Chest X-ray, AP view. Patient: 33 years old, sex M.
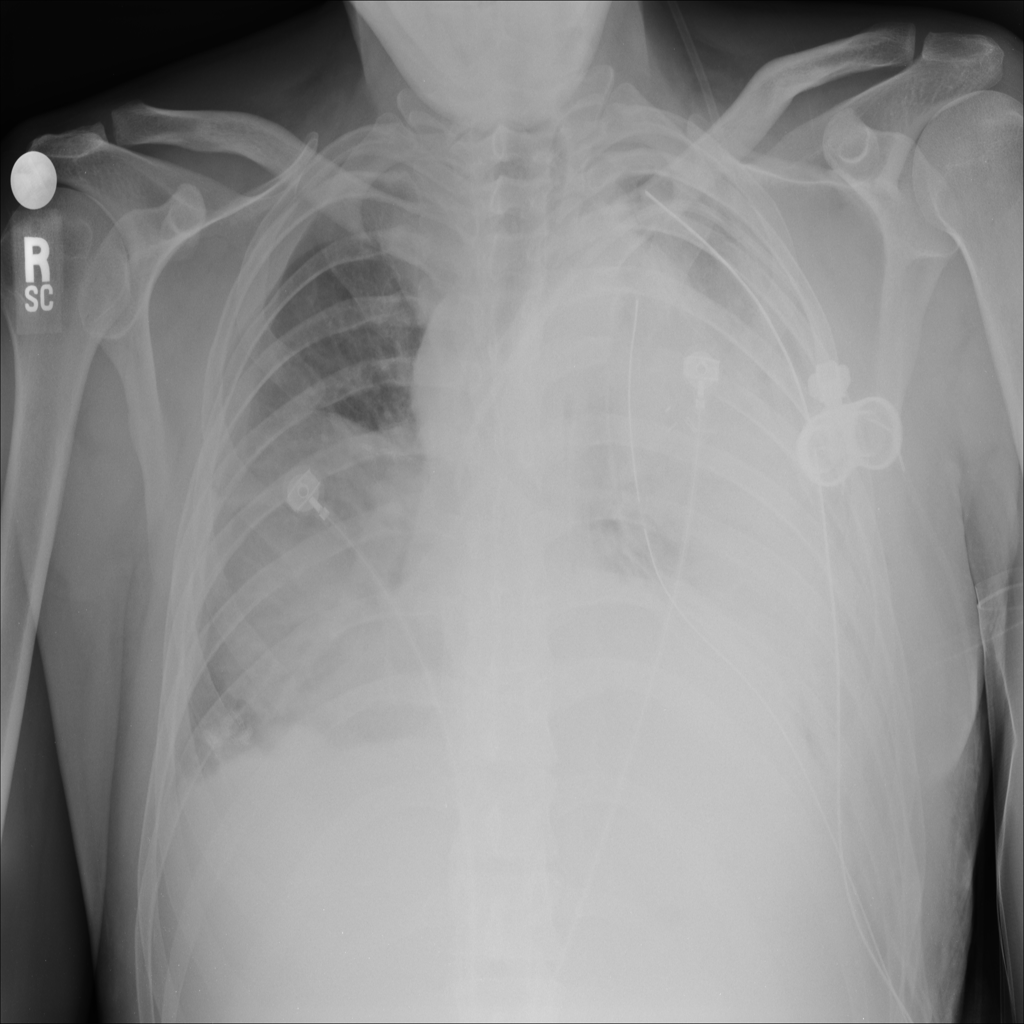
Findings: Mass